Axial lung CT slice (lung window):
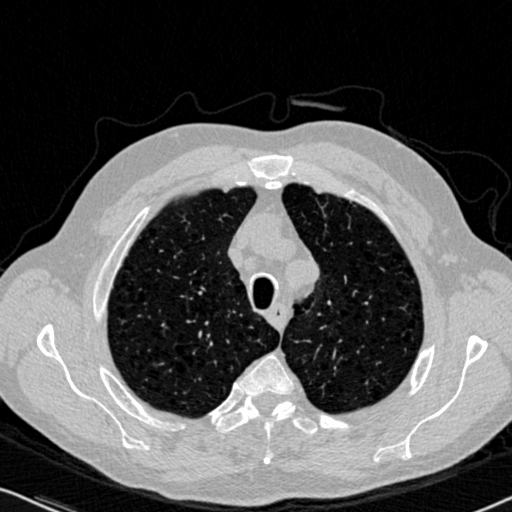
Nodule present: no